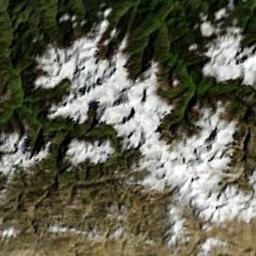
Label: snowberg